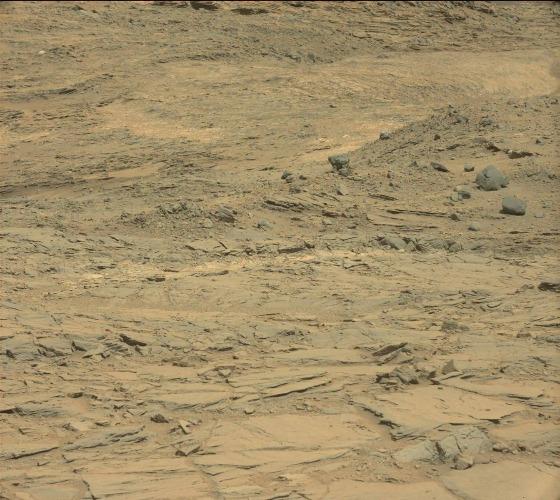
Terrain classes present: Bedrock, Gravel / Sand / Soil, Rock, Shadow